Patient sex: M
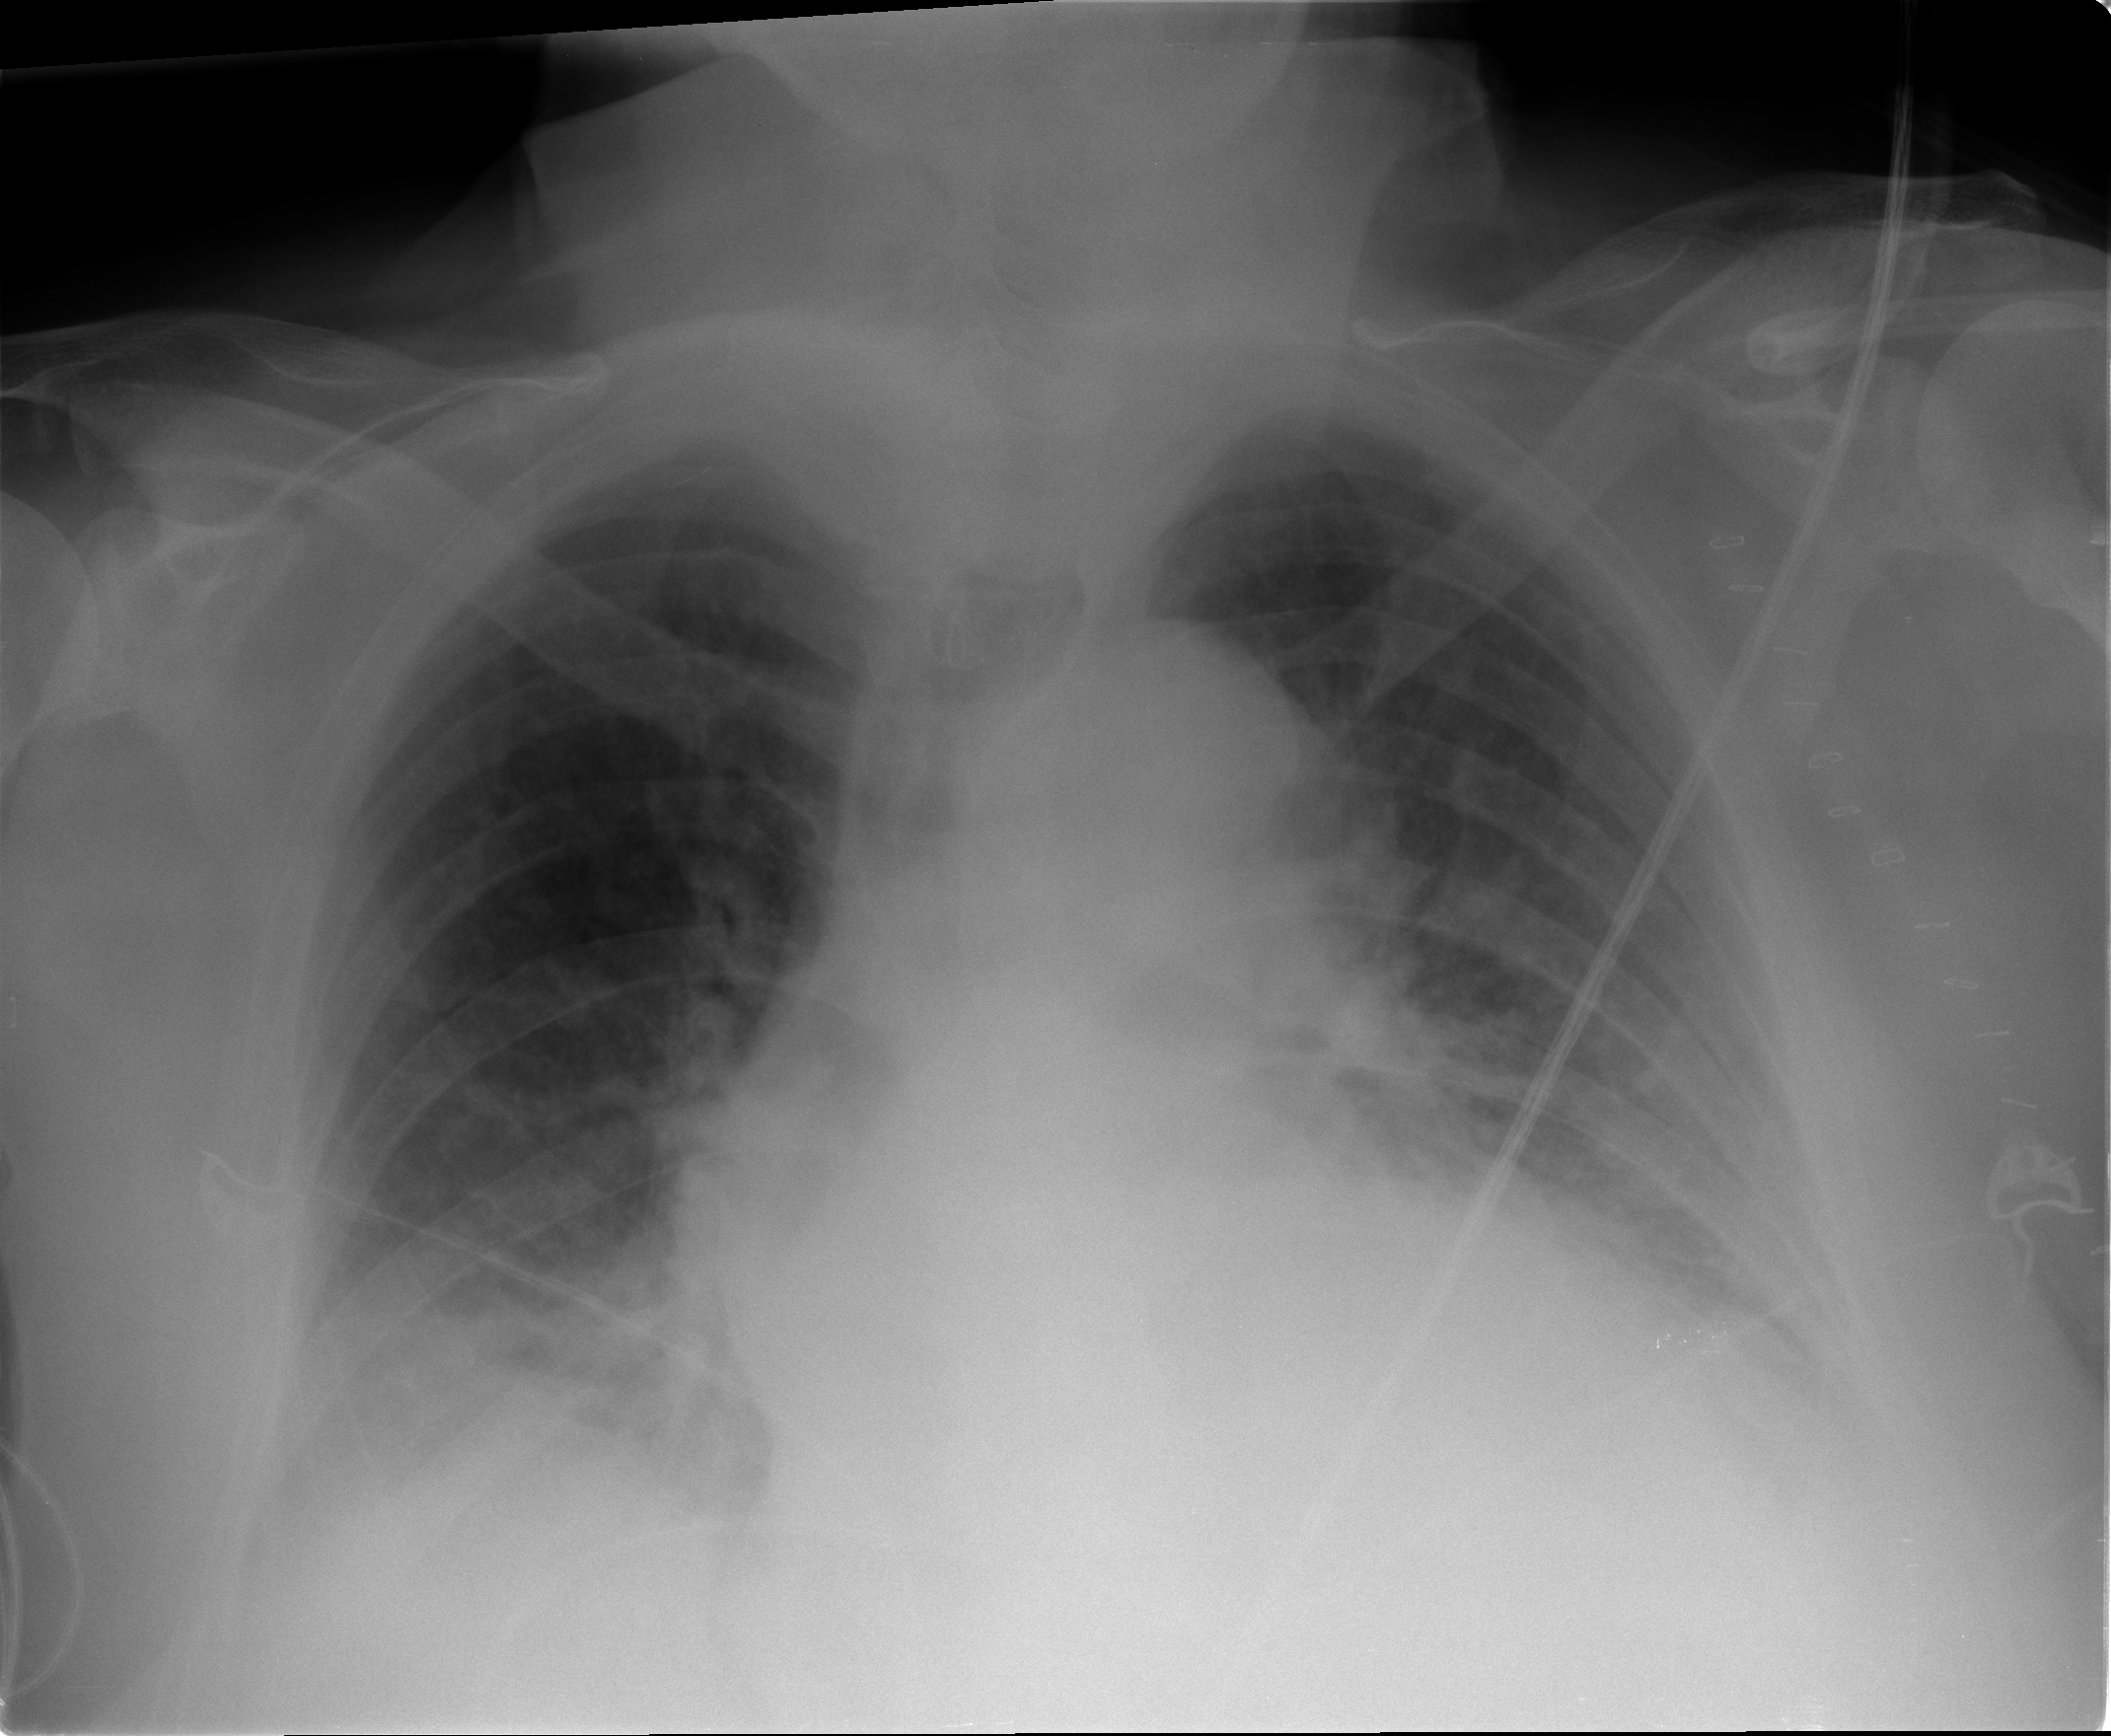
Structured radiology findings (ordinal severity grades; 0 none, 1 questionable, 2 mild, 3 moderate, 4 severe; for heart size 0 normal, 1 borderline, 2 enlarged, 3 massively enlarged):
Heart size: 2
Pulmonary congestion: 2
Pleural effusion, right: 1
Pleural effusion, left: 1
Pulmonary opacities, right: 2
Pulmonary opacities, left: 0
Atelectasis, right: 2
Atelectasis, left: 2